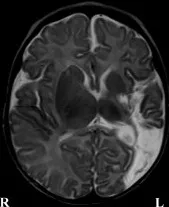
Routine MRI showing the extent of the lesion in the left hemisphere on an axial view, at. 3 months of age with T2-weighted image.
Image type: radiology (mri)